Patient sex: F
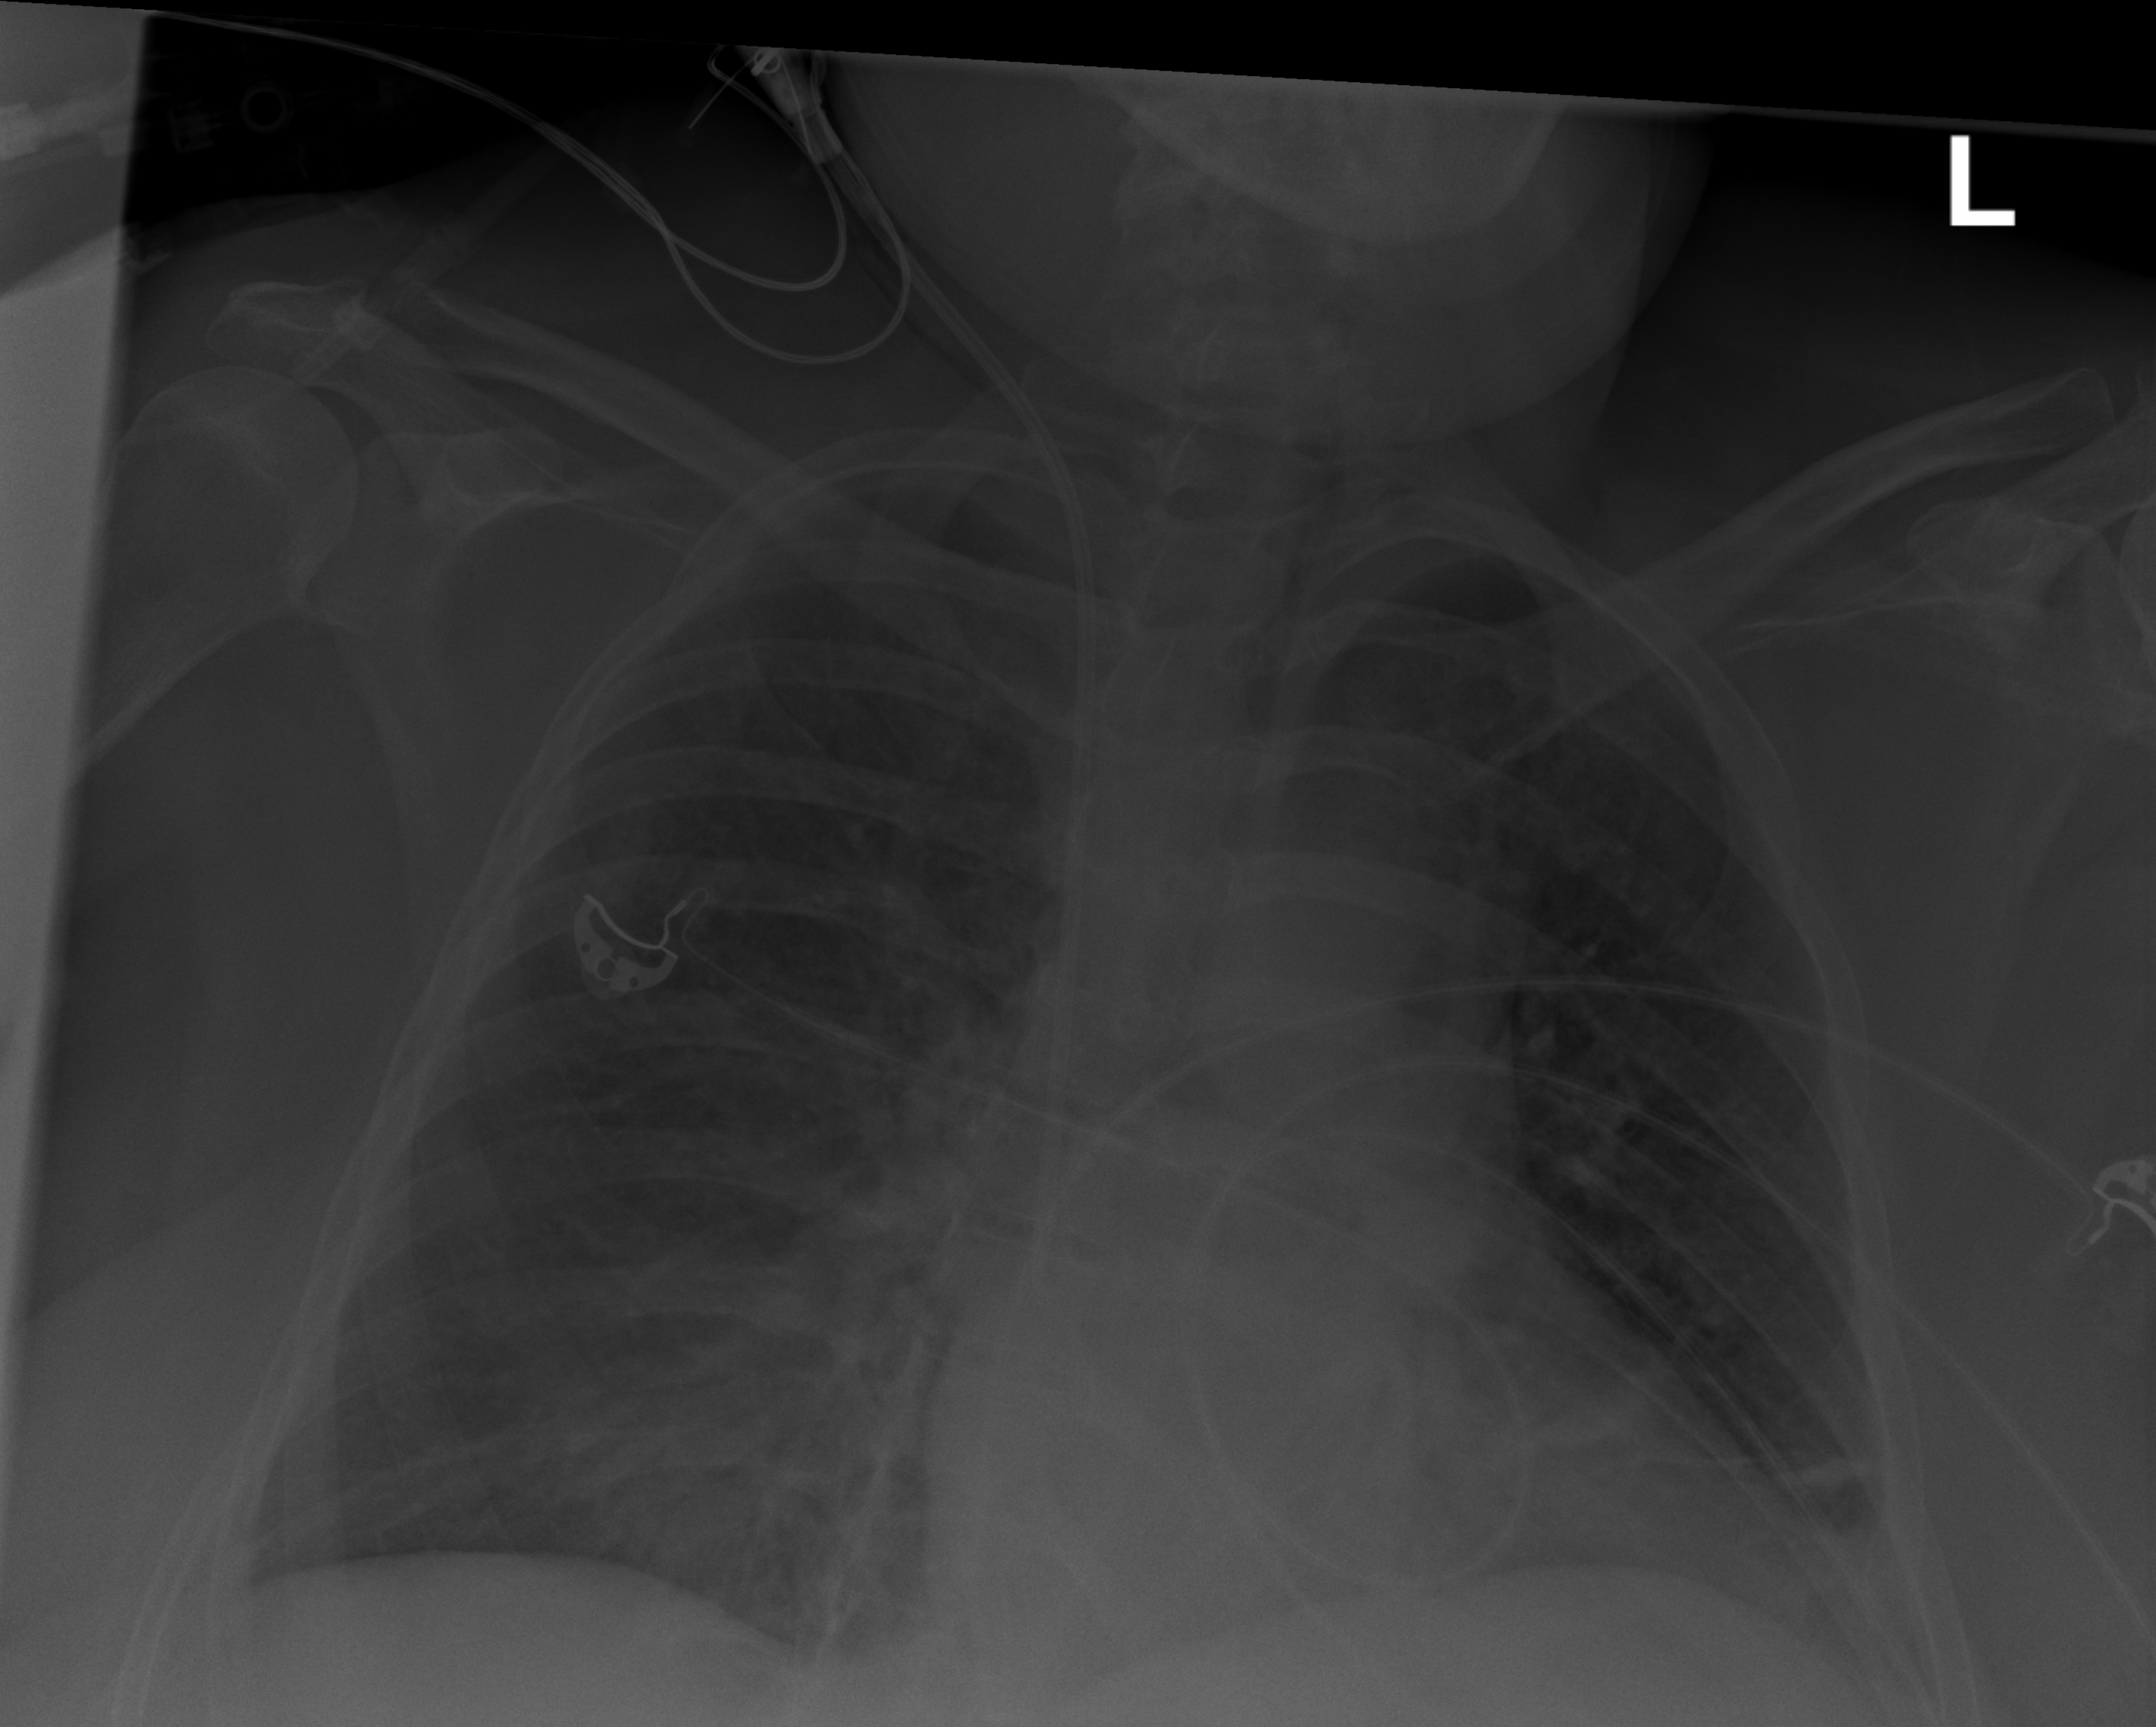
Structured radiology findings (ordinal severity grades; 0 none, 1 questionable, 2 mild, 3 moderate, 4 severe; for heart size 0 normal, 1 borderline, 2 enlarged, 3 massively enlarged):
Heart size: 1
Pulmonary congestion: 2
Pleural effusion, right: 1
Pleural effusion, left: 2
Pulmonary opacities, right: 1
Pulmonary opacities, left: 1
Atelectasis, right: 1
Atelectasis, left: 1